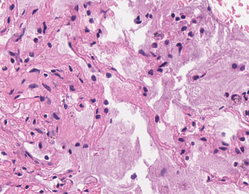
Tumor epithelial tissue: no
Tumor-associated stroma tissue: no
Normal tissue: yes